Field crop: maize
Growth stage: 2
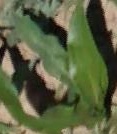
Species: maize